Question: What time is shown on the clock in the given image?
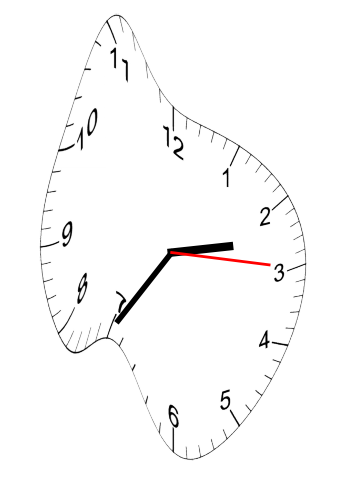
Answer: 02:35:15